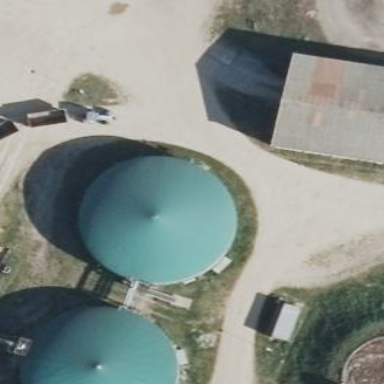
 typically used for storing grain or other materials."